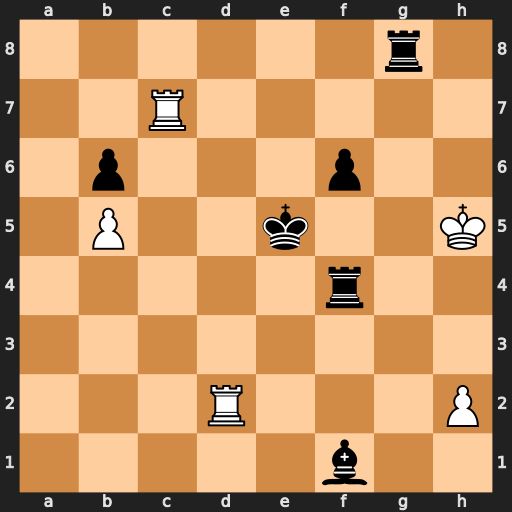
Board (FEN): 6r1/2R5/1p3p2/1P2k2K/5r2/8/3R3P/5b2
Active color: w
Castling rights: -
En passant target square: -
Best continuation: Re7+ Kf5 Rd5#